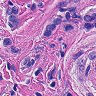
Metastatic tissue present: yes